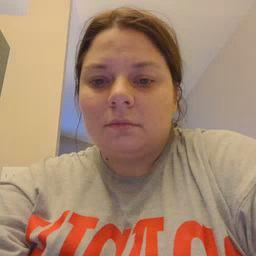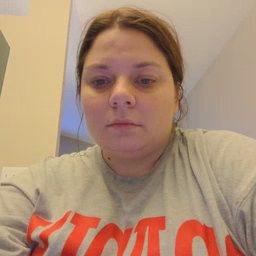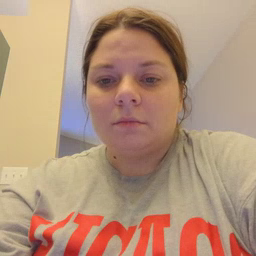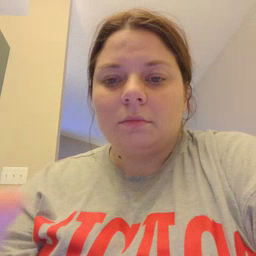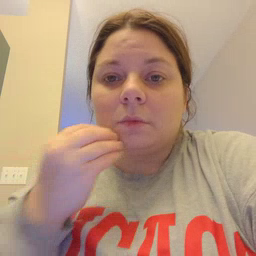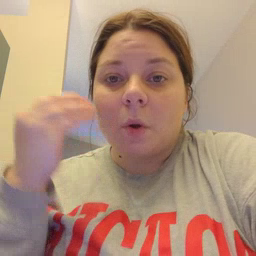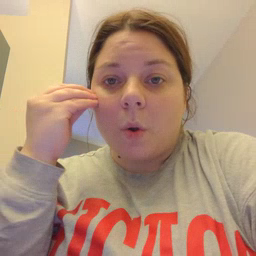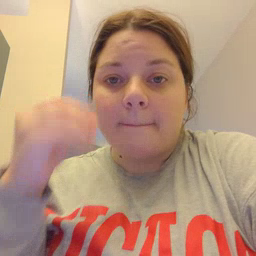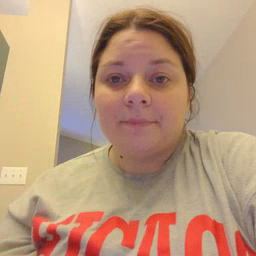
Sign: home